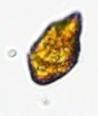
Label: Akashiwo